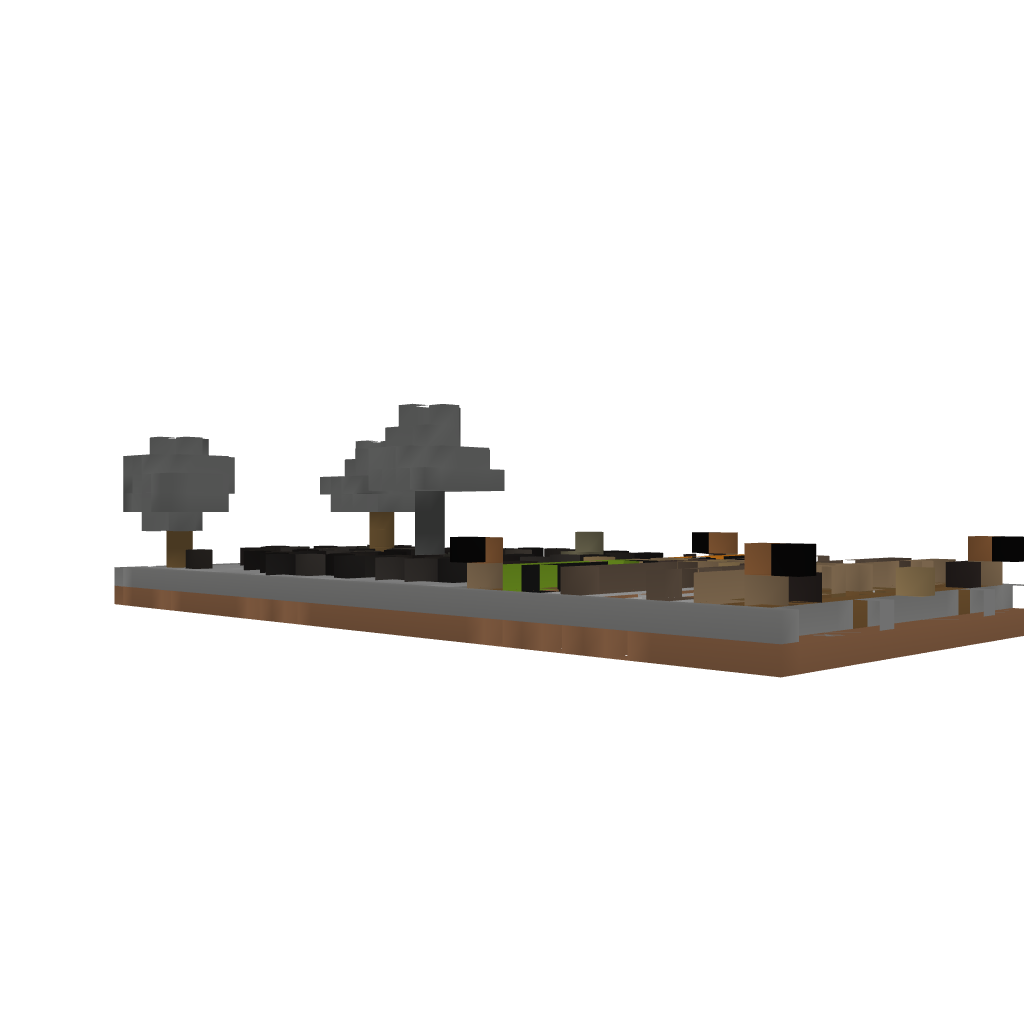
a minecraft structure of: medival veg/flower garden